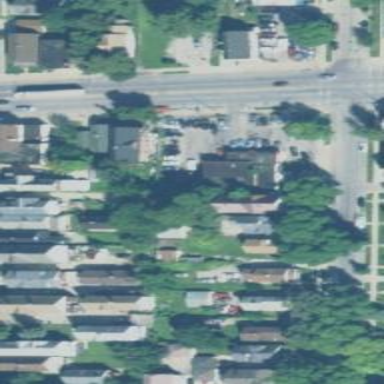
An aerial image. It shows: Sidewalk.